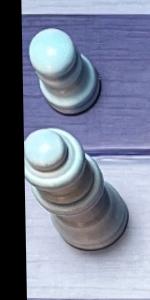
Label: Queen_White